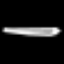
Label: pencil